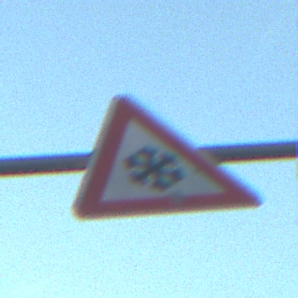
Verkehrszeichen: SchneeOderEisglaette
Umgebung: Outdoor, Nature
Tageszeit: MorningAfternoon
Wetter: Clear
Licht: Natural
Jahreszeit: NotSpecified
Kontrast: HighContrast